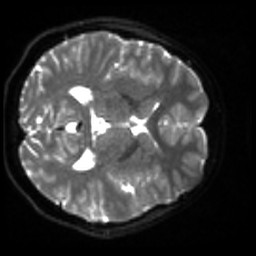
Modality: sbref
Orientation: axial
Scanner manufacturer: siemens
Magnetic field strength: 3 T
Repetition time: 4 s
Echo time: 0.0594 s